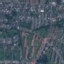
Label: Residential